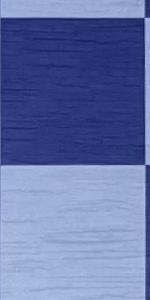
Label: Empty